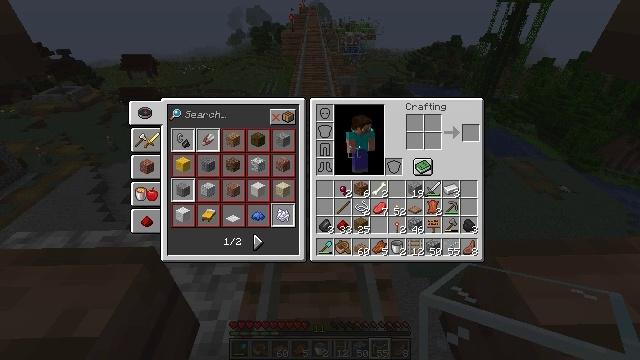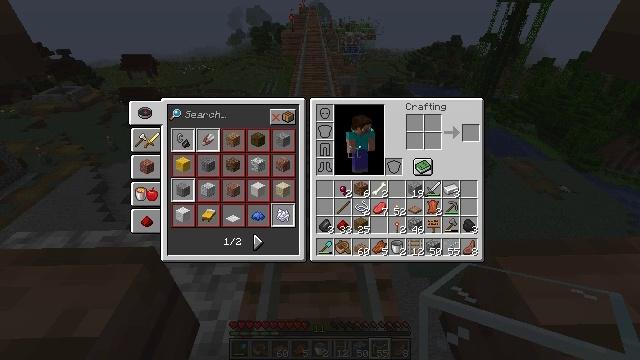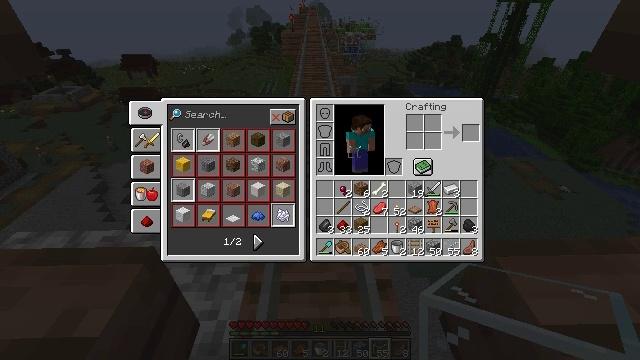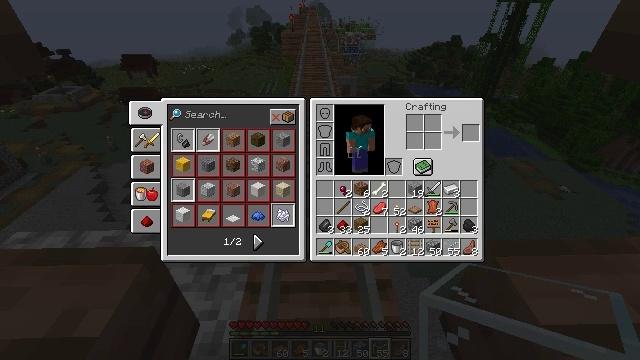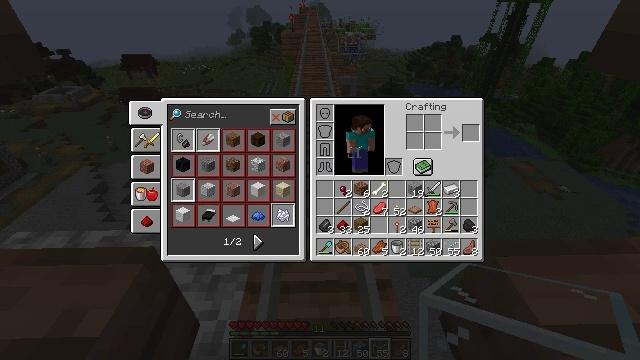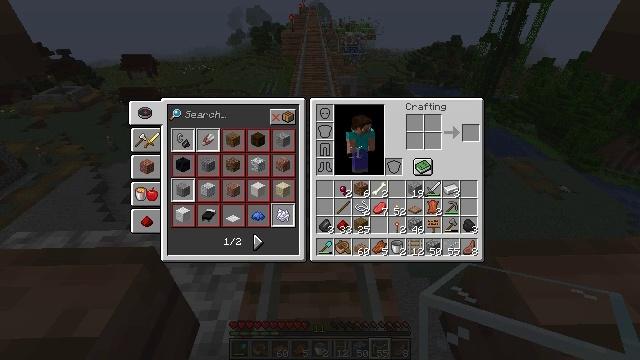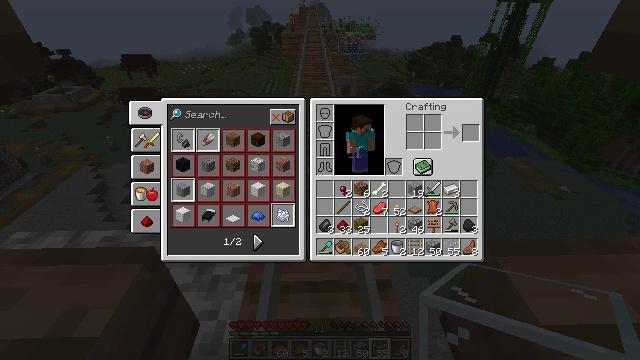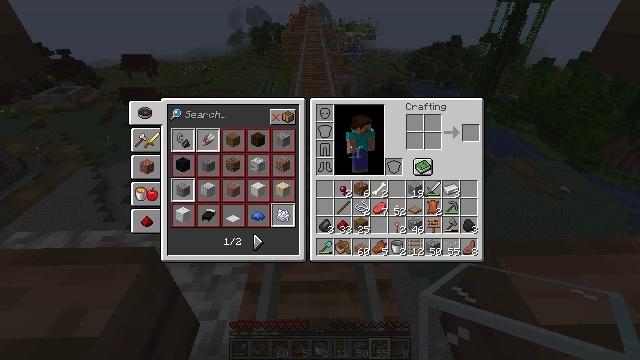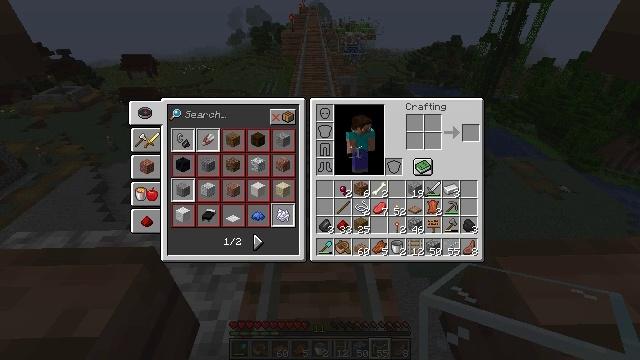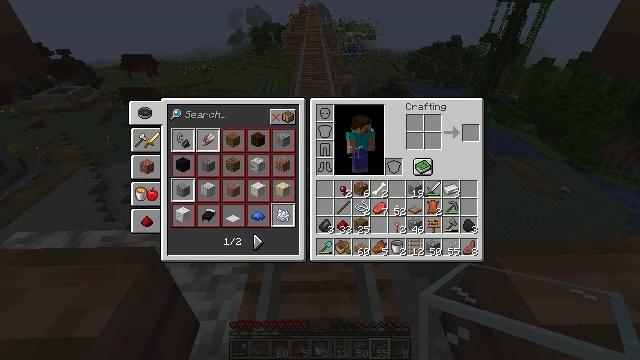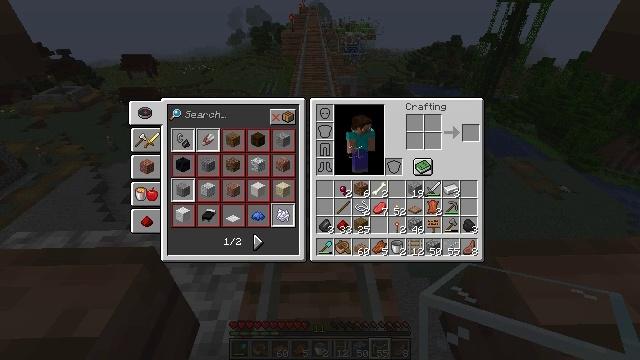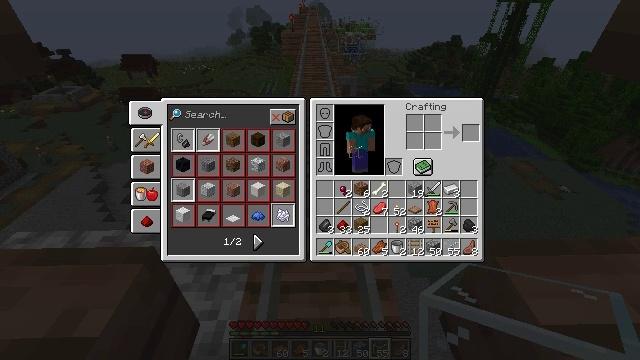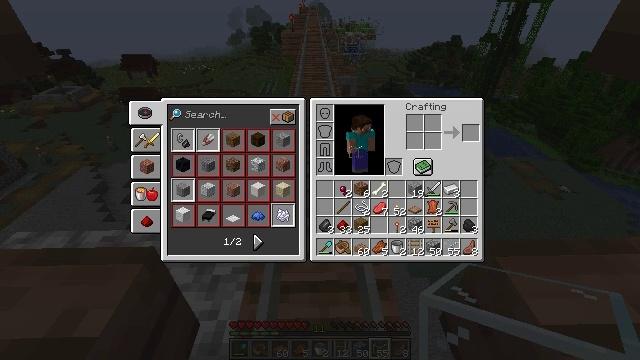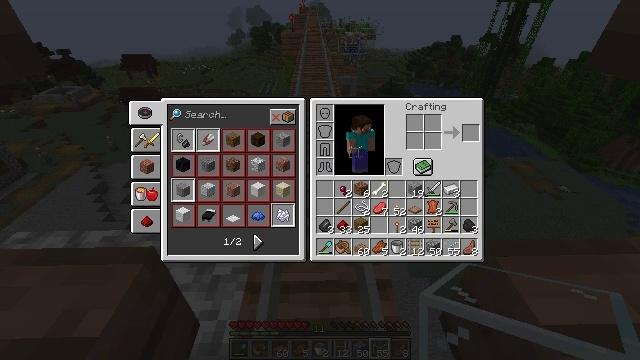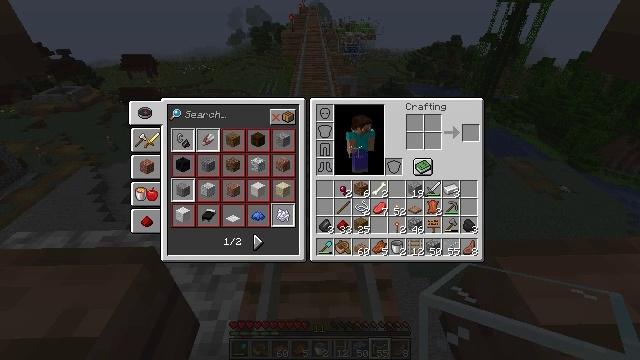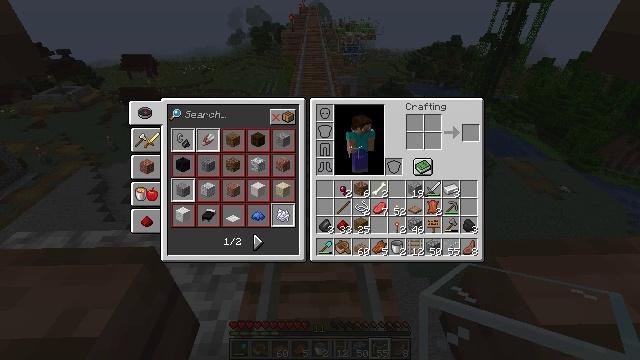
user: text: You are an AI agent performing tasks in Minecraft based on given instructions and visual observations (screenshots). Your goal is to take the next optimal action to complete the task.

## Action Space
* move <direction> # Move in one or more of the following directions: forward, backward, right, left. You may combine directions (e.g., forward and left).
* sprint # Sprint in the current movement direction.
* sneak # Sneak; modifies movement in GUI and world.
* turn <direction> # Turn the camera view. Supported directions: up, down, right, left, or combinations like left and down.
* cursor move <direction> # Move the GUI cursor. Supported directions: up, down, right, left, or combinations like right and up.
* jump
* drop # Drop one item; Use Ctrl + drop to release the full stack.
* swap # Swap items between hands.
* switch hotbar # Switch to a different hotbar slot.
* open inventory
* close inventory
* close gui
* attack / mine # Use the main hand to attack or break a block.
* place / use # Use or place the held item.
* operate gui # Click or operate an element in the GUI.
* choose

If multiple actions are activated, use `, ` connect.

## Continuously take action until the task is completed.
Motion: motion action
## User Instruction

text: Break the glass block.
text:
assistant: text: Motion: no_op
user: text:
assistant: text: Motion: no_op
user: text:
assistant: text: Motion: no_op
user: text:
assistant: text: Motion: no_op
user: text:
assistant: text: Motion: no_op
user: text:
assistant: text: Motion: no_op
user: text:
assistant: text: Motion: no_op
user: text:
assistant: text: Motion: no_op
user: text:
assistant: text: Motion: no_op
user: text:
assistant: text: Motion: no_op
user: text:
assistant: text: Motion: no_op
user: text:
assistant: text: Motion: no_op
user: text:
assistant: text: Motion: no_op
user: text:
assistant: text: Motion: no_op
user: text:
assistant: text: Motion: no_op
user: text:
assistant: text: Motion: no_op
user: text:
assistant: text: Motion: no_op
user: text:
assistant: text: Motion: no_op
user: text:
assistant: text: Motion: no_op
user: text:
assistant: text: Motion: no_op
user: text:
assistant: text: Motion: no_op
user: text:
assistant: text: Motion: no_op
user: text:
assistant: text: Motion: no_op
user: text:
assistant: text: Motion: no_op
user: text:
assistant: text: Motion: no_op
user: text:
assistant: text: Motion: no_op
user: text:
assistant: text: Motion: no_op
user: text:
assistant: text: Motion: no_op
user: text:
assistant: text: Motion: no_op
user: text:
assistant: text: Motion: no_op